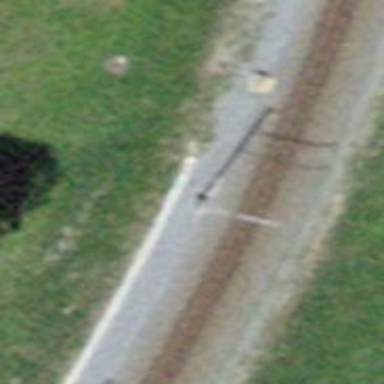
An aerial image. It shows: Catenary mast for power lines.